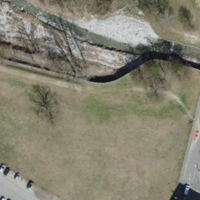
EUNIS habitat code: 23
Species observed at this site:
Fagus sylvatica